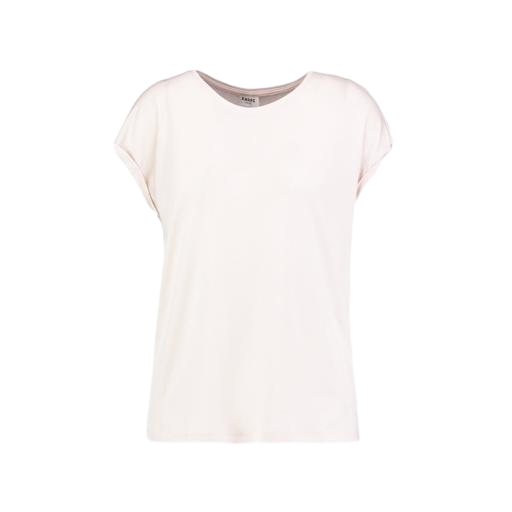
pink jersey tee, pink supima tee, cap-sleeved tee, white background